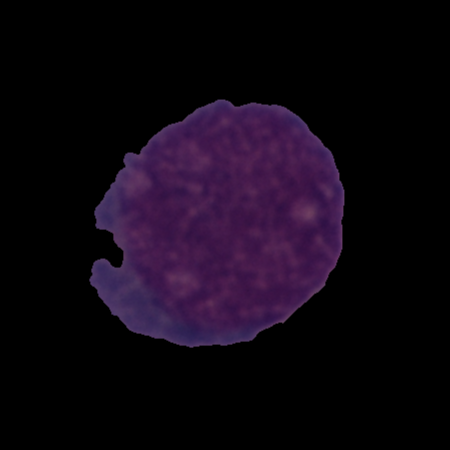
Label: cancer